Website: home-depot
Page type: account-selection
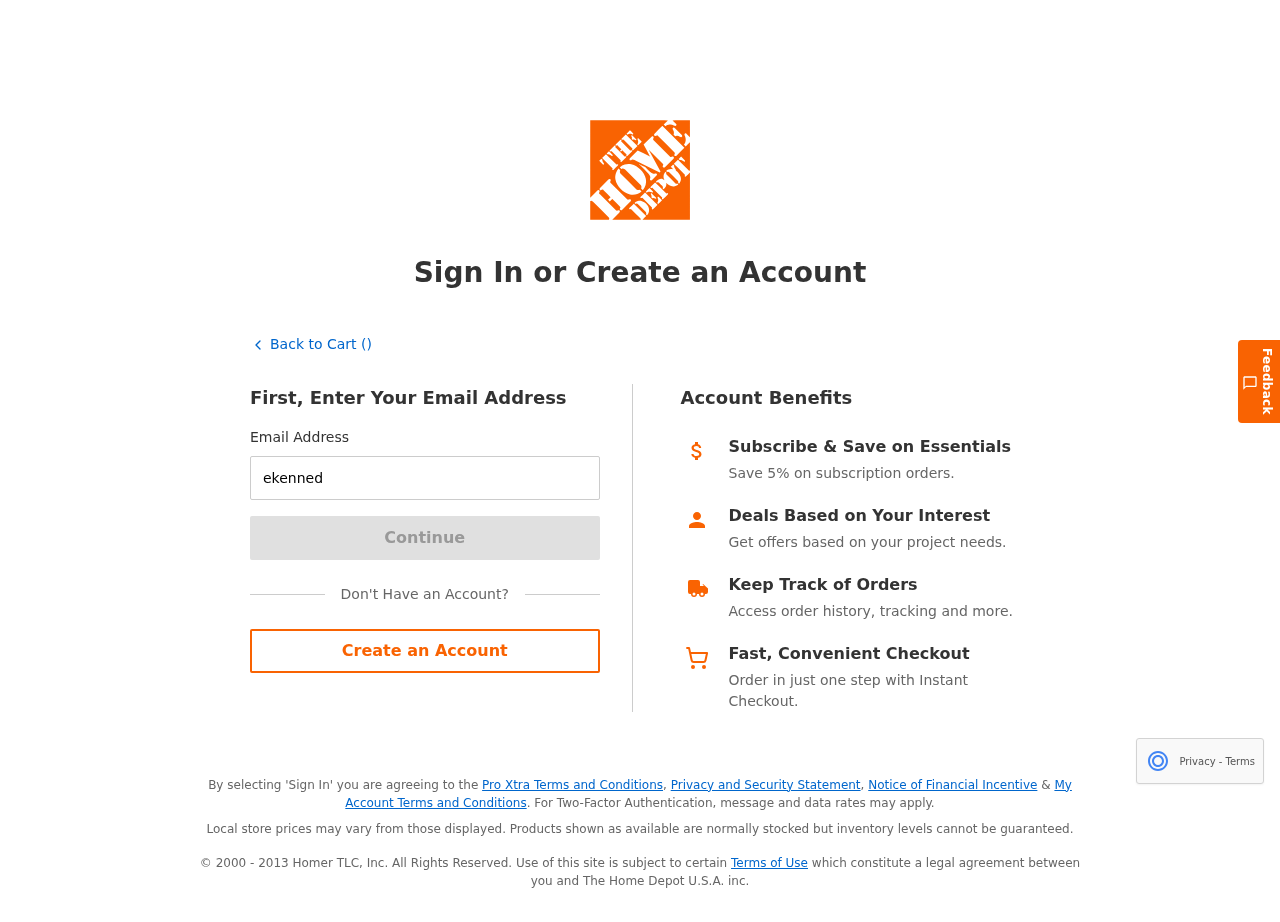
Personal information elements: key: PII_EMAIL
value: ekennedy@gmail.com